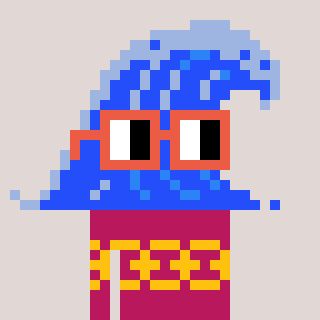
a pixel art character with square orange glasses, a wave-shaped head and a darkpink-colored body on a warm background